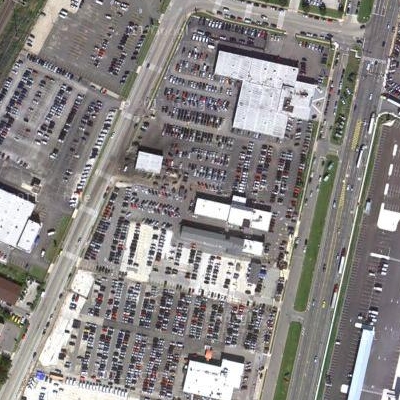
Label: Parking